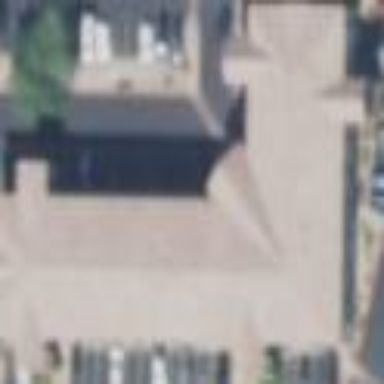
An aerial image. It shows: Hotel building.